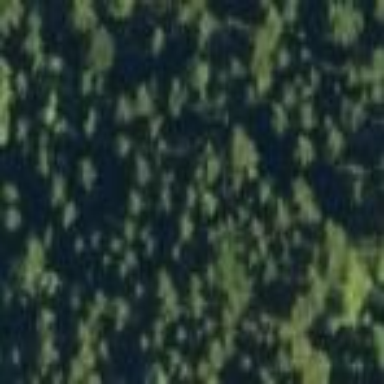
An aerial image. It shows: Swamp in wetland area.